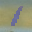
Label: 1